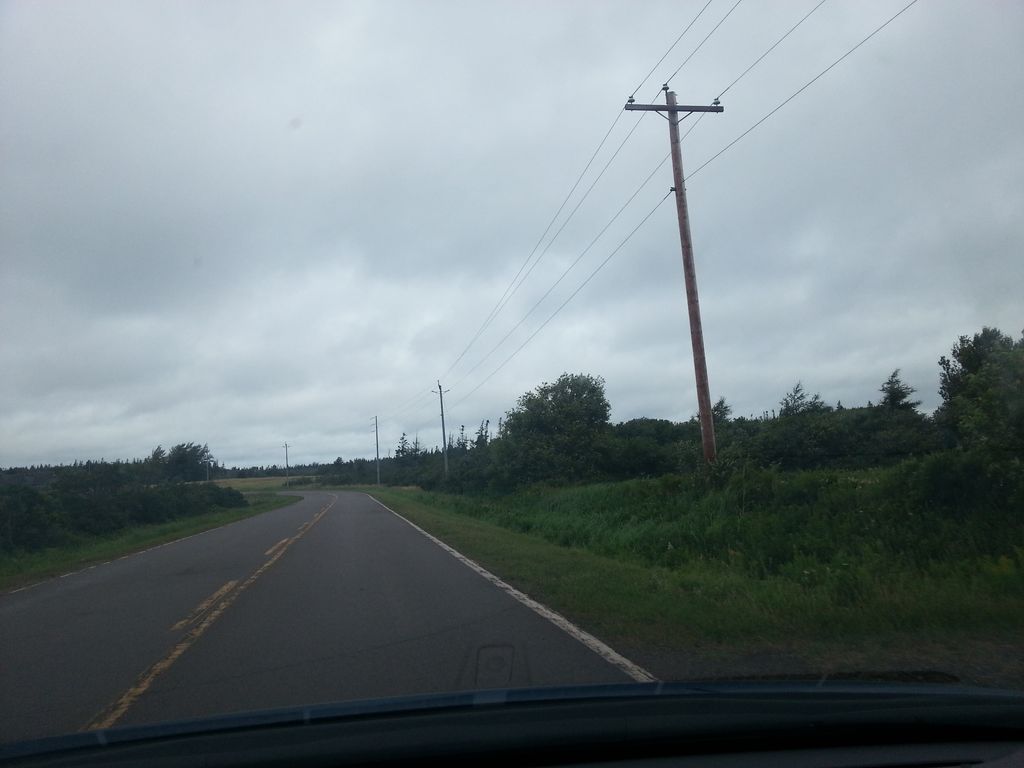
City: charlottetown